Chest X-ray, AP view. Patient: 40 years old, sex M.
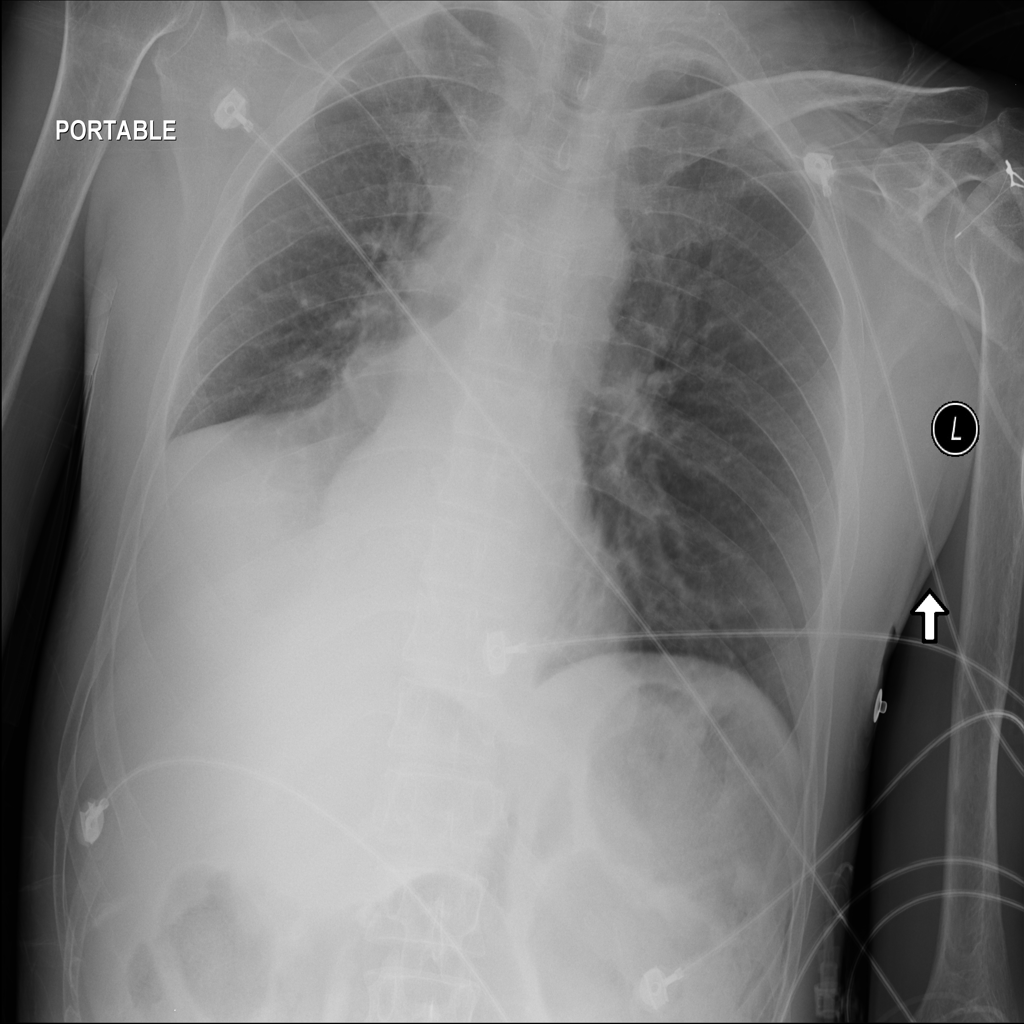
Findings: Atelectasis, Edema